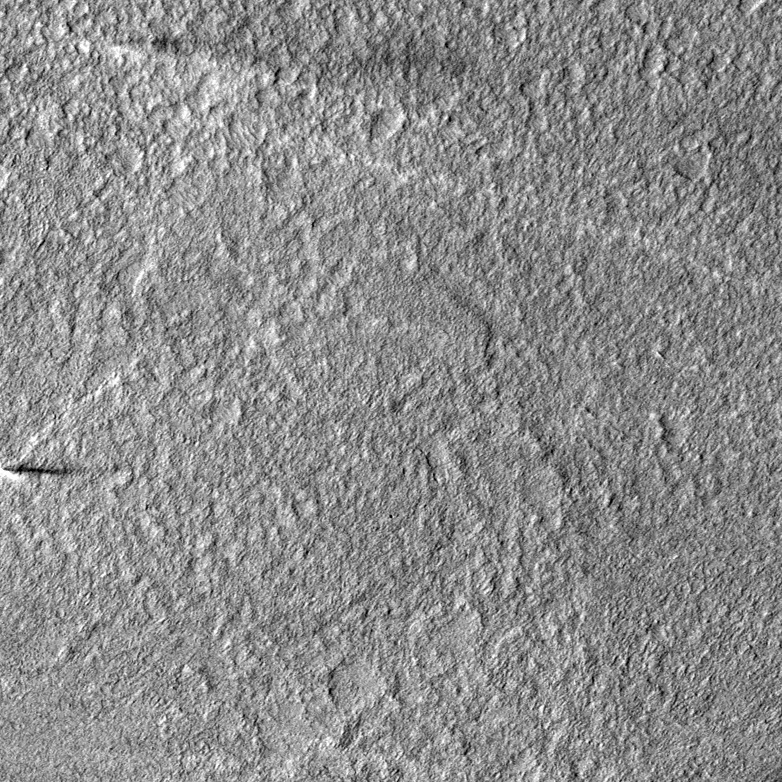
Label: dustdevil, dustdevil